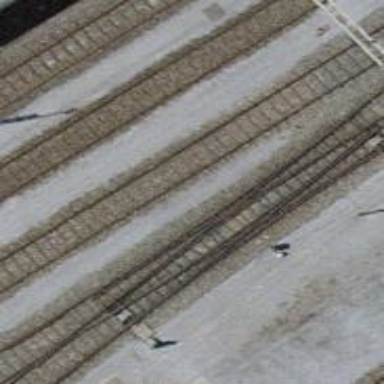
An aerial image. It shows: Railway switch.